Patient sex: M
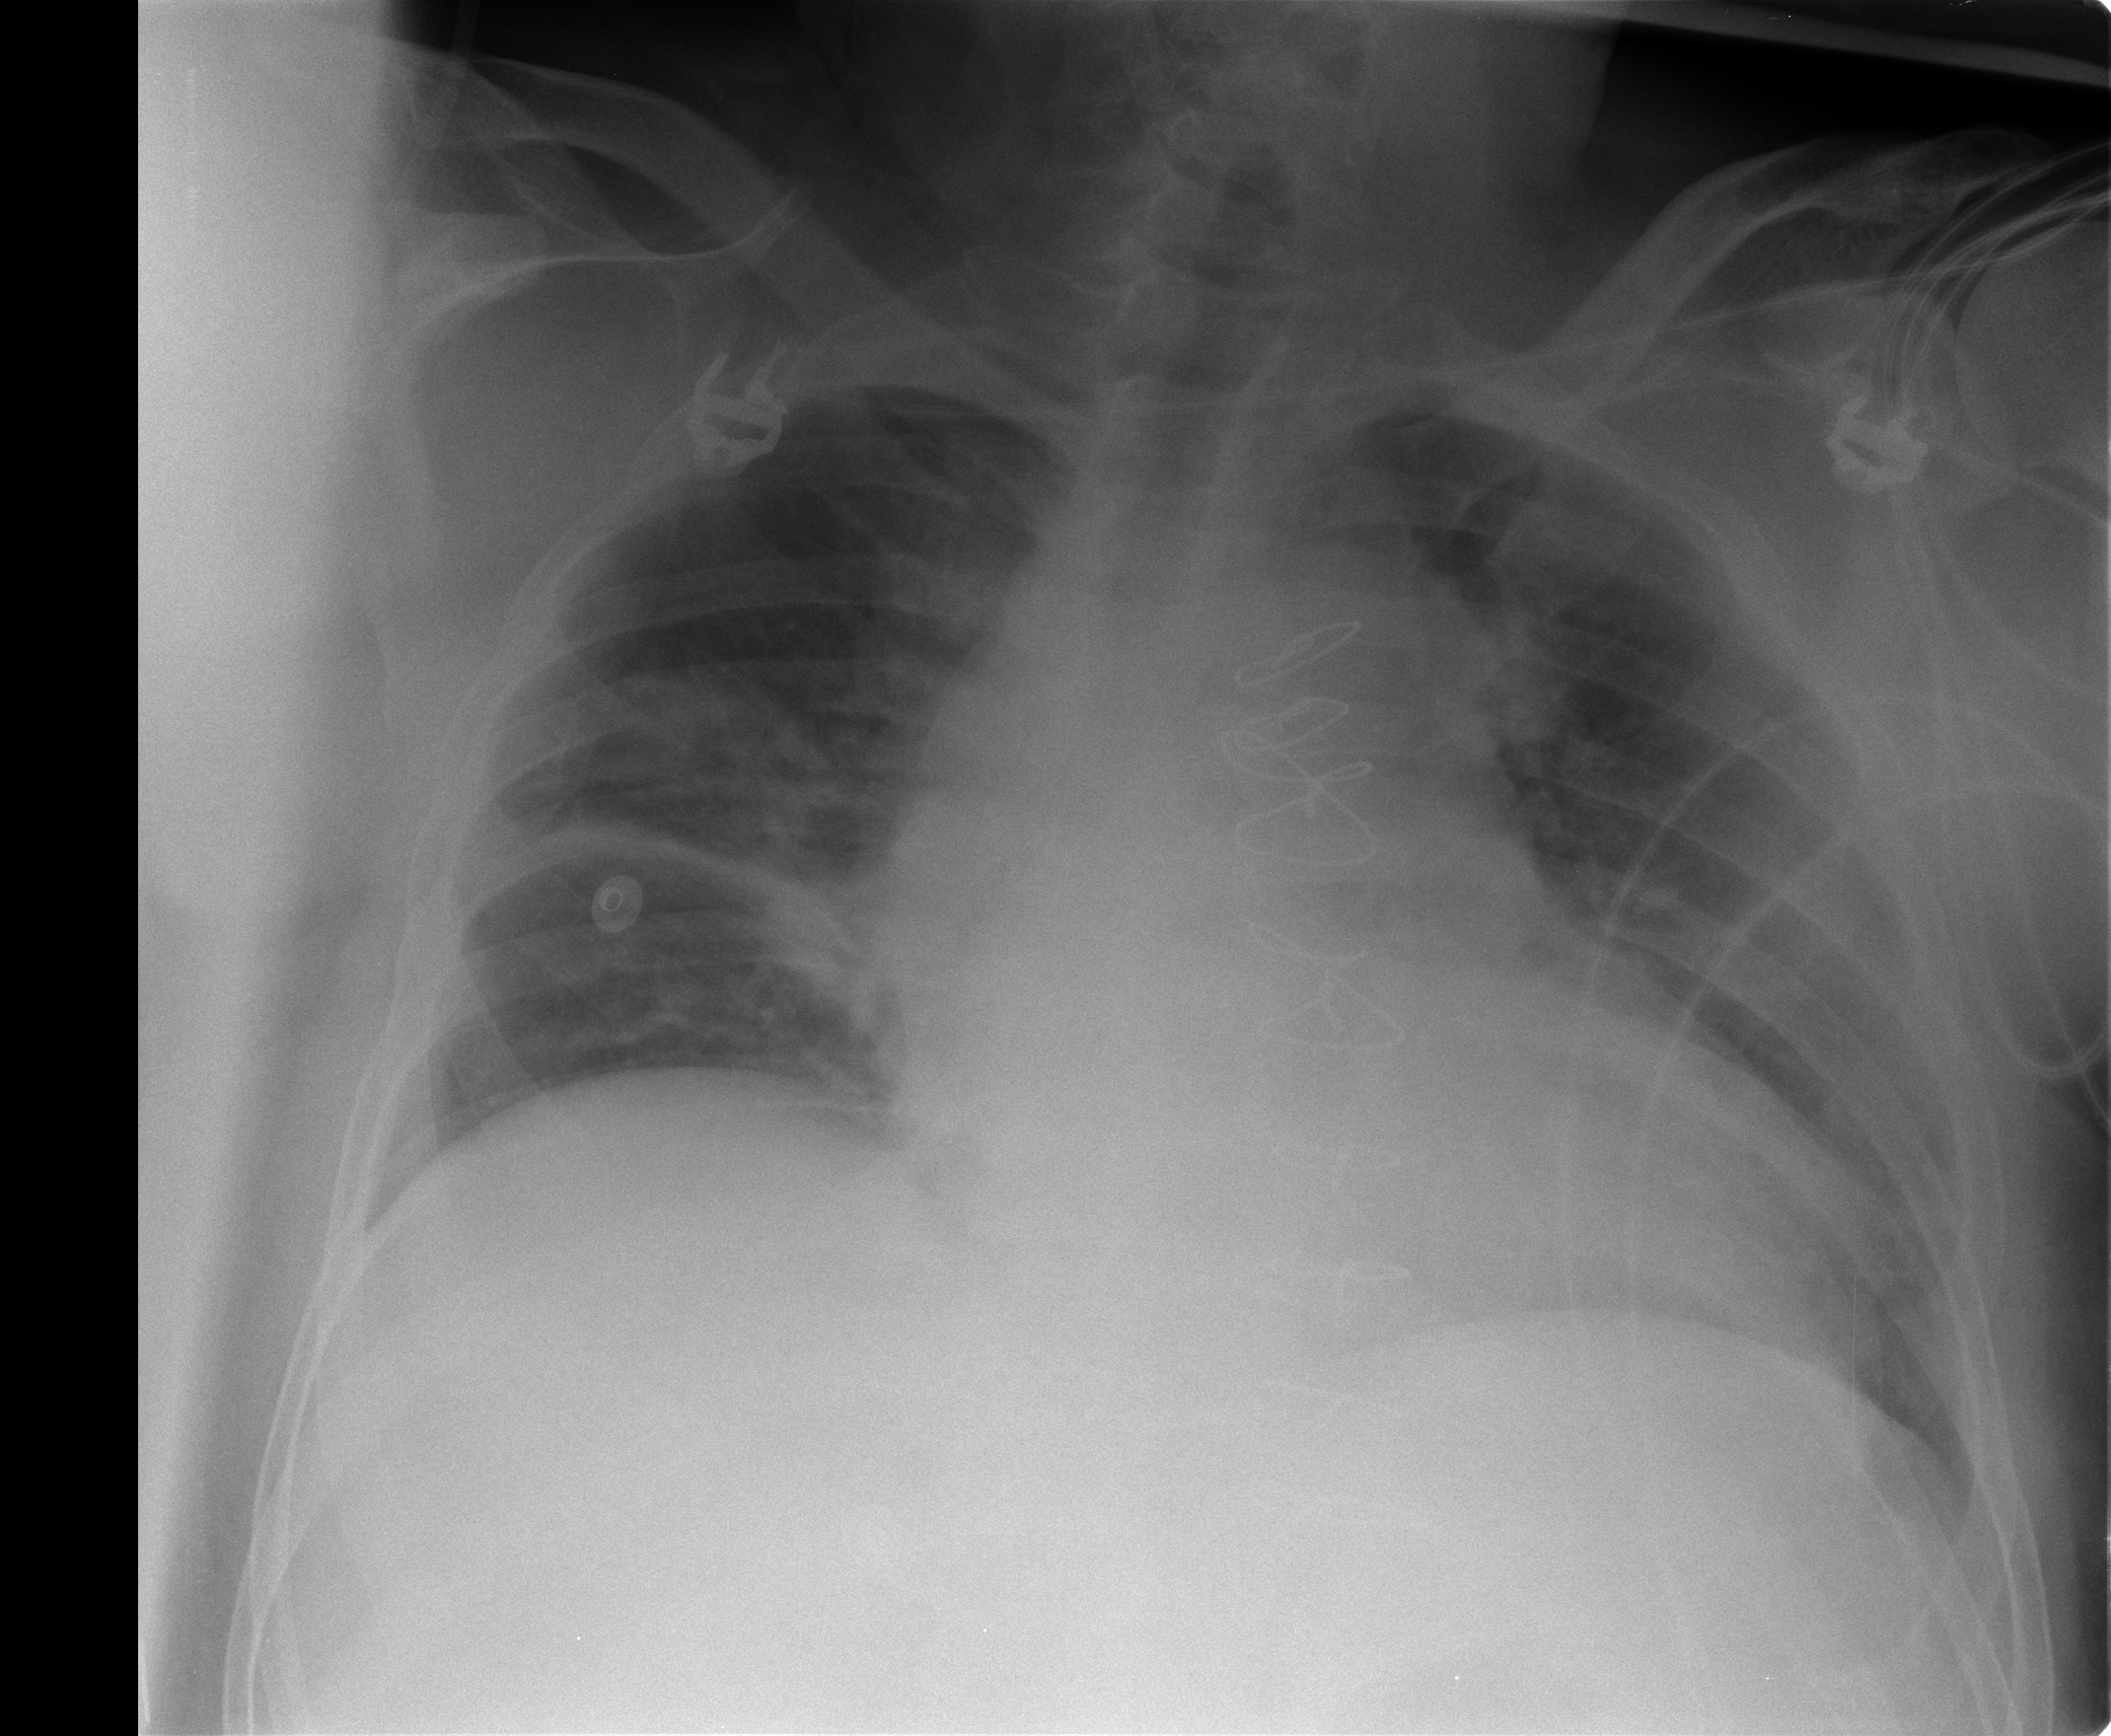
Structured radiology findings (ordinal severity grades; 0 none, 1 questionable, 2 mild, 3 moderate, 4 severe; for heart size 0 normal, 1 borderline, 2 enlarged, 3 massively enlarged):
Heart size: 2
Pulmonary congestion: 0
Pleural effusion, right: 2
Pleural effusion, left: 0
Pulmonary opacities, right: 2
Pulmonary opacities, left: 2
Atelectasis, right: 2
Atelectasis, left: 2